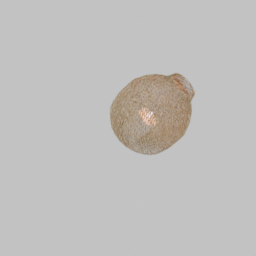
Label: lighting